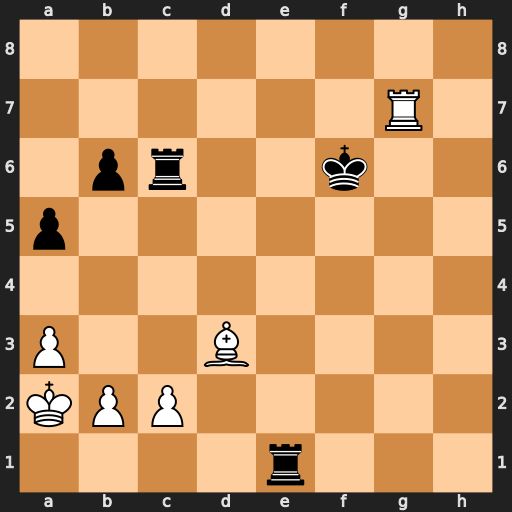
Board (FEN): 8/6R1/1pr2k2/p7/8/P2B4/KPP5/4r3
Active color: w
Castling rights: -
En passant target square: -
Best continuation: Rg6+ Kf7 Rxc6